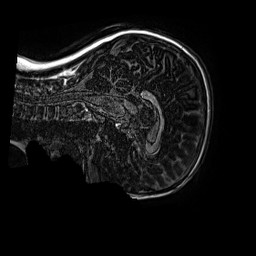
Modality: MP2RAGE
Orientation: sagittal
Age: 11
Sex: female
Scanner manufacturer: siemens
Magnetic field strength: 3 T
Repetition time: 4 s
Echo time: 0.00299 s